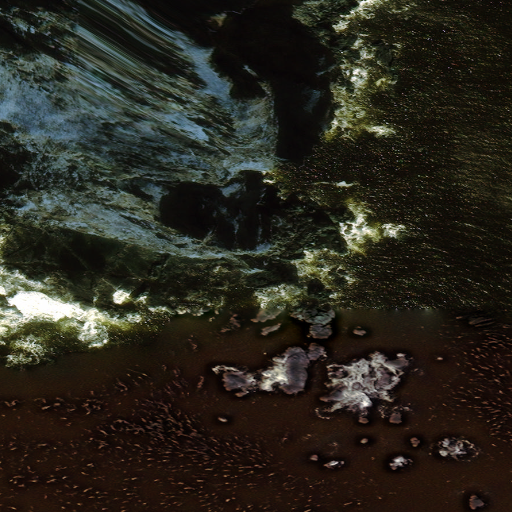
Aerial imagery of cape in Alaska named Avatanak Point containing only unknown